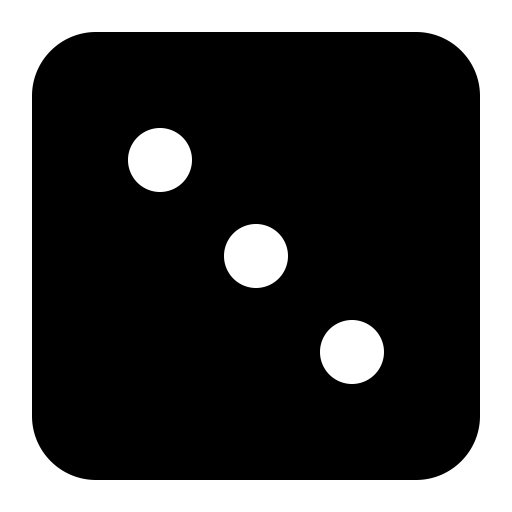
Tags: icon, FontAwesome, fa-icon, solid, dice, three